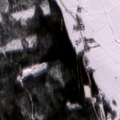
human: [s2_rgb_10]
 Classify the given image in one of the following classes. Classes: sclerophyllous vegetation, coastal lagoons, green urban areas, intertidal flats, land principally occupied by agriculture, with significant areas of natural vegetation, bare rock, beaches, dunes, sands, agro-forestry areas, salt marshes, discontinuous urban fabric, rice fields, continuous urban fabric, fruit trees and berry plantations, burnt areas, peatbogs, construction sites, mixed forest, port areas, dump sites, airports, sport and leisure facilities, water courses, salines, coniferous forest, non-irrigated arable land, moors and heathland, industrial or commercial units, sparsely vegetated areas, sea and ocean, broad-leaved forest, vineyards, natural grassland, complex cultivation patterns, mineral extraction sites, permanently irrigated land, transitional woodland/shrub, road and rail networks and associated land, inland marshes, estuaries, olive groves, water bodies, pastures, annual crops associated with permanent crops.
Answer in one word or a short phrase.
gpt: non-irrigated arable land, coniferous forest, mixed forest